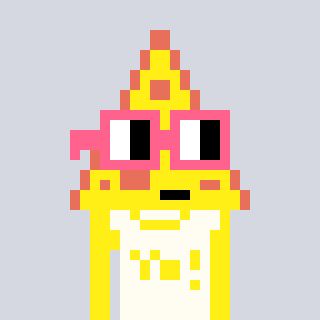
a pixel art character with square pink glasses, a pizza-shaped head and a grayscale-colored body on a cool background